Aerial crown-view tile of a tropical tree (Barro Colorado Island, Panama), acquired 20250818:
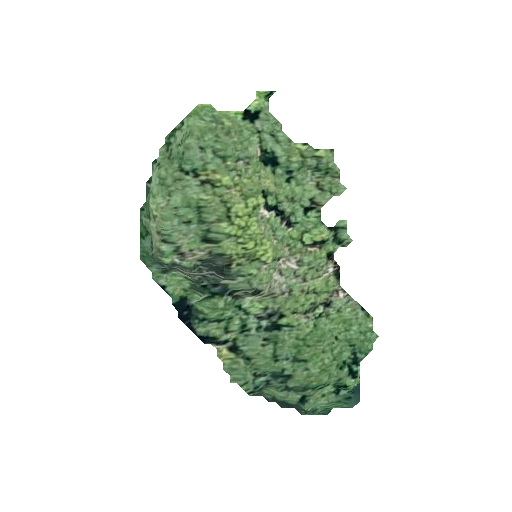
Species: Handroanthus guayacan
GBIF accepted scientific name: Handroanthus guayacan
Crown area: 70.298 m²